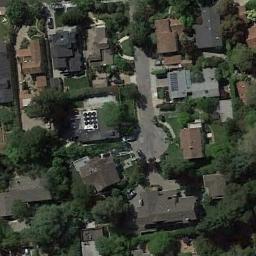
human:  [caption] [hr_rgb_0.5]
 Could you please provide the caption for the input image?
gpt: There are many trees and buildings in the middle residential area .

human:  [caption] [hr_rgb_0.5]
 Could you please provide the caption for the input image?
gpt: The medium residential area has some houses of different sizes and lots of trees are among these houses .

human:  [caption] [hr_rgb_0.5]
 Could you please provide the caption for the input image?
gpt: The medium residential is on the grass next to some trees .

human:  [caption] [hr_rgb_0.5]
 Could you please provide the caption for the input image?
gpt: Most of the houses in the mid-sized area are blue .

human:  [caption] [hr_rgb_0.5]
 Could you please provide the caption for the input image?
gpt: There are some green trees and buildings on the medium residential area .